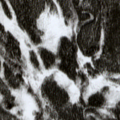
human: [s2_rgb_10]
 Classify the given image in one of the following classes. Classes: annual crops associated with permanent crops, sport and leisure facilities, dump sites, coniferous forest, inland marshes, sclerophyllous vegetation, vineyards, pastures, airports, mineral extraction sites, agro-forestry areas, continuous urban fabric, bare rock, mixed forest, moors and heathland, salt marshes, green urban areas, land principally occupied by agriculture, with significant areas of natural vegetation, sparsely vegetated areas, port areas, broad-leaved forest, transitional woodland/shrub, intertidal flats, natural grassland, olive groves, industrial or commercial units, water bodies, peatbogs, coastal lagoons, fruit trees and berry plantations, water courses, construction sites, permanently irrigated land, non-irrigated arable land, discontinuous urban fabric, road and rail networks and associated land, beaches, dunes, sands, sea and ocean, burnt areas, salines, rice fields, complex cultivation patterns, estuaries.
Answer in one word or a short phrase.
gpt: coniferous forest